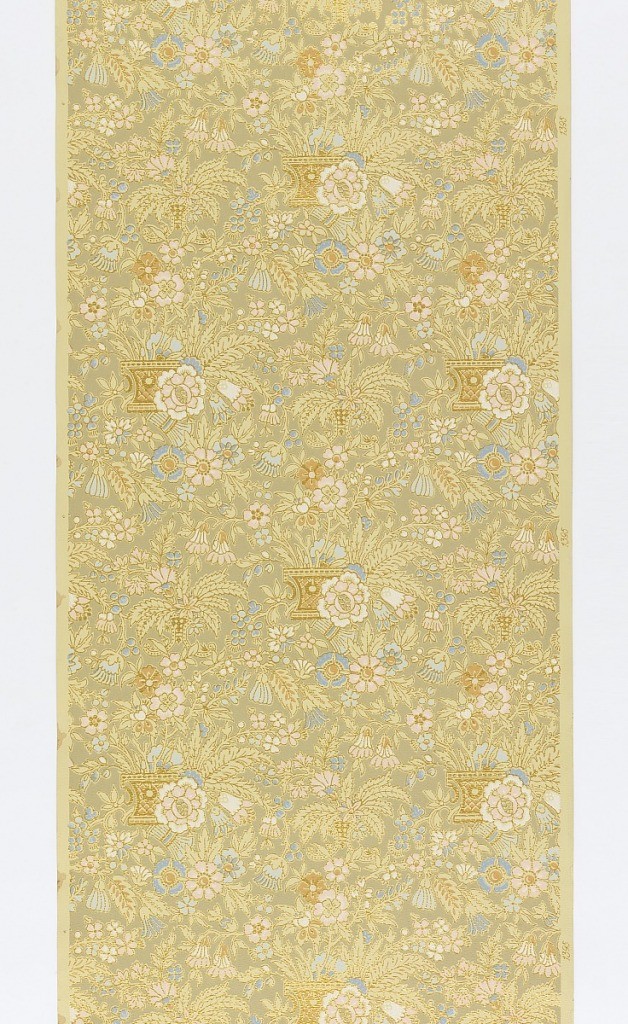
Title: Sidewall
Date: ca. 1880
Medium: Machine-printed
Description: Aesthetic-style design, all-over floral and foliette pattern, printed in pink, blue, tan and white, with fine gold outline. Groups of flowers coming out of basket-like containers. Printed on embossed ground.